Question: What categories are available for shopping?
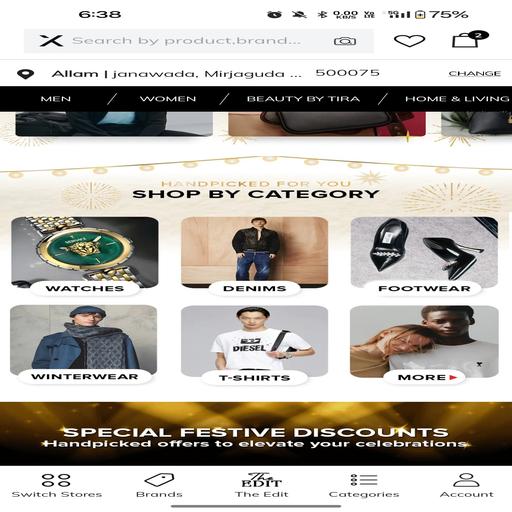
Answer: Men, Women, Beauty by Tira, Home & Living